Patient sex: M
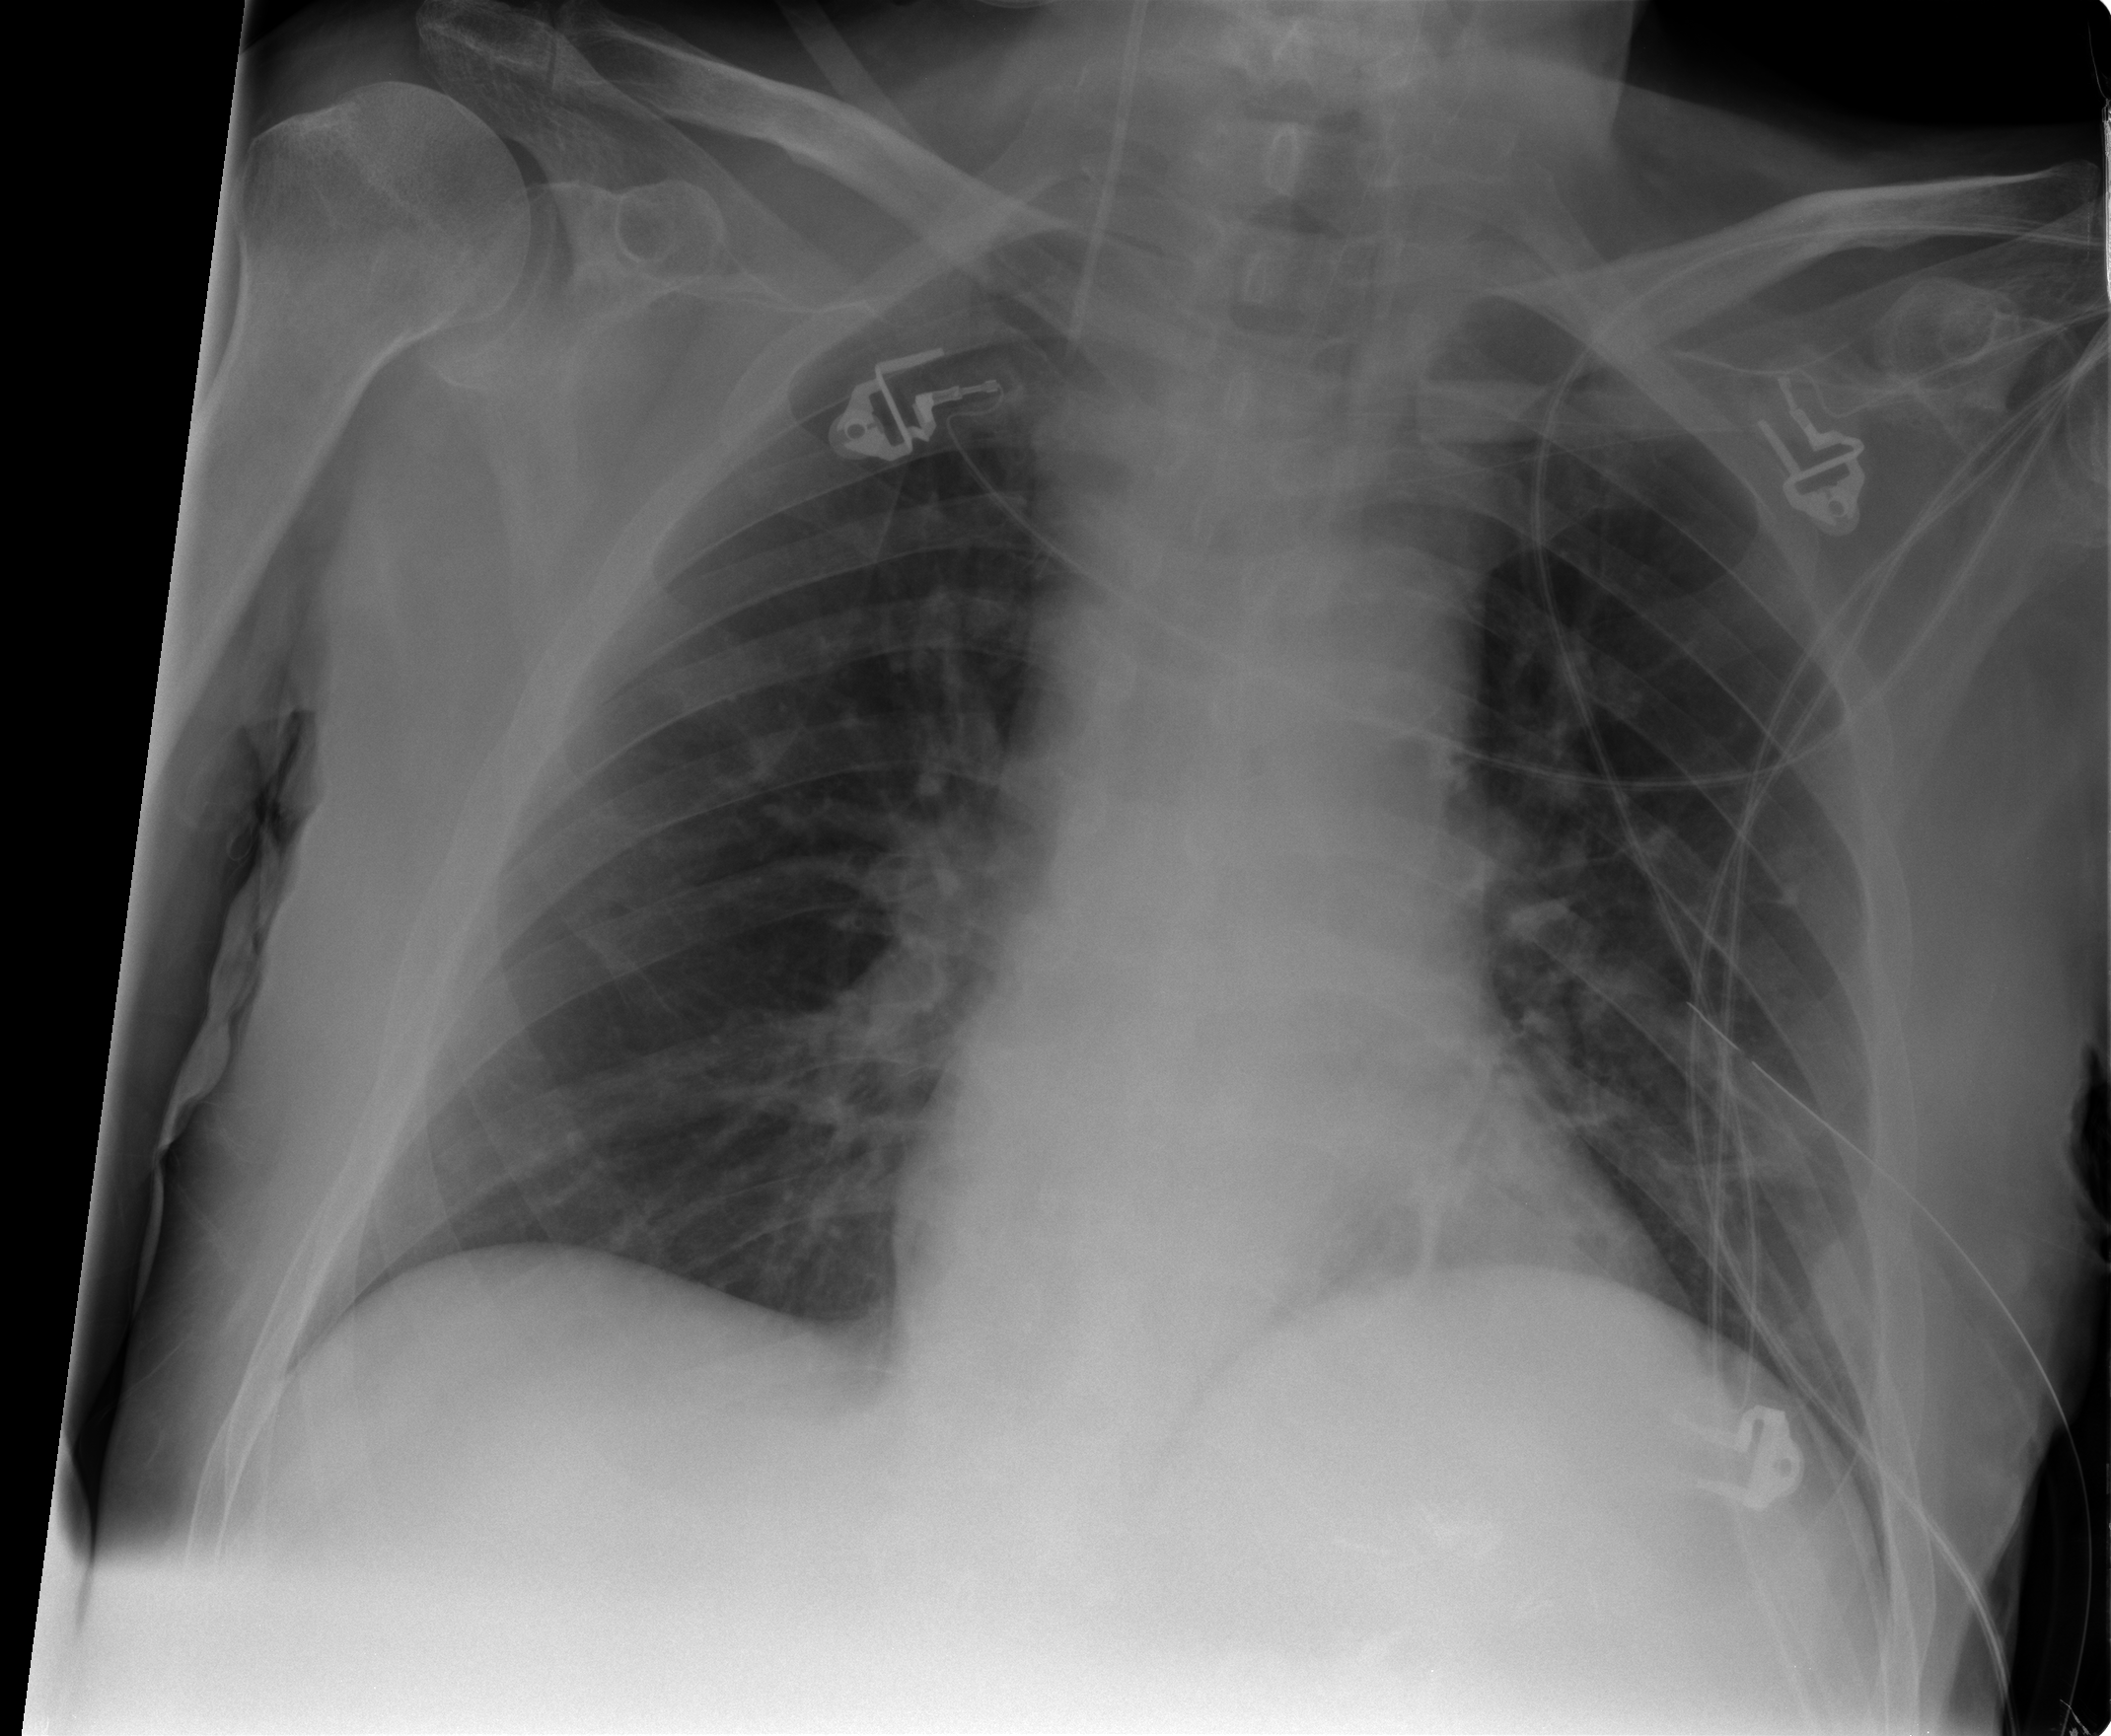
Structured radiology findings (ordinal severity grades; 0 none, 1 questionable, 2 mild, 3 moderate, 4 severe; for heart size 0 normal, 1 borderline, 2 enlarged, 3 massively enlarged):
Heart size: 0
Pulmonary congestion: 0
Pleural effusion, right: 0
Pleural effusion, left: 0
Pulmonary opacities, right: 0
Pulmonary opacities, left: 1
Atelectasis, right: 0
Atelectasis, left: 2